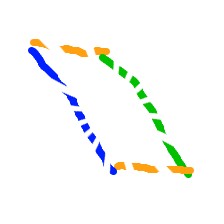
Shape: parallelogram